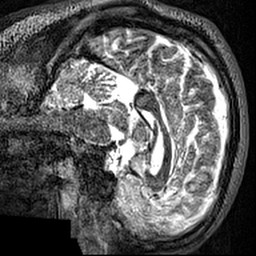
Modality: T2w
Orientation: sagittal
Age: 65
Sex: male
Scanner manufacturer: siemens
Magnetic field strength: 3 T
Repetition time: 3.2 s
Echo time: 0.567 s